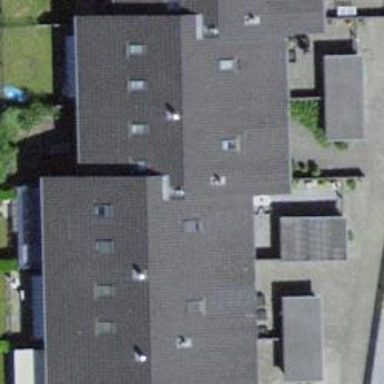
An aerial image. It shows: Terrace building with gabled roof.